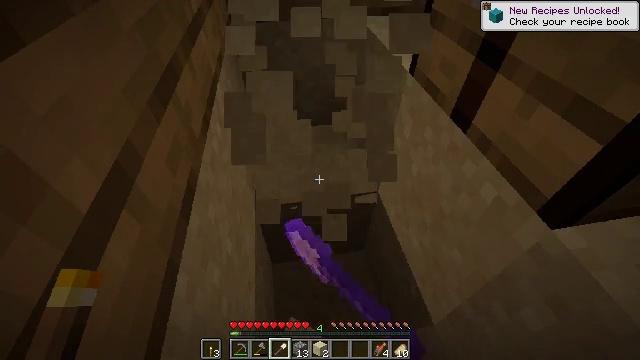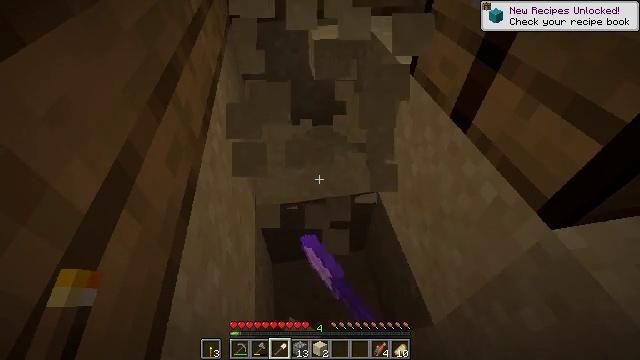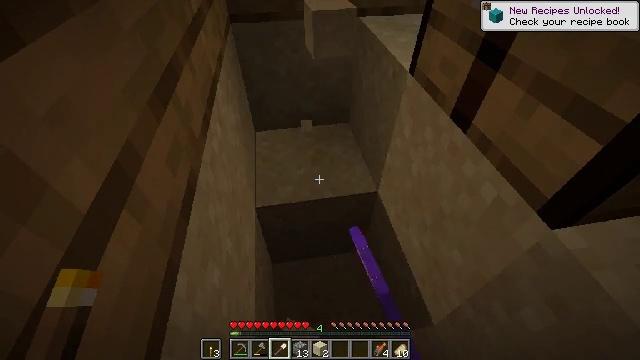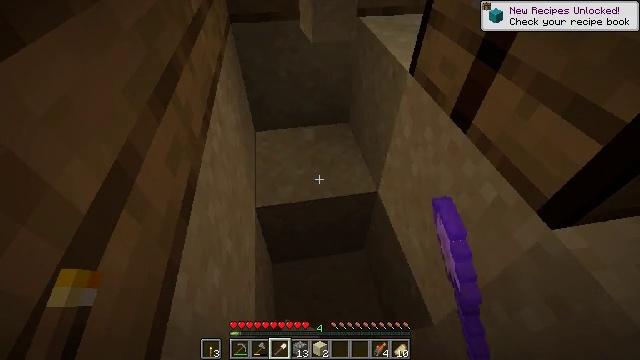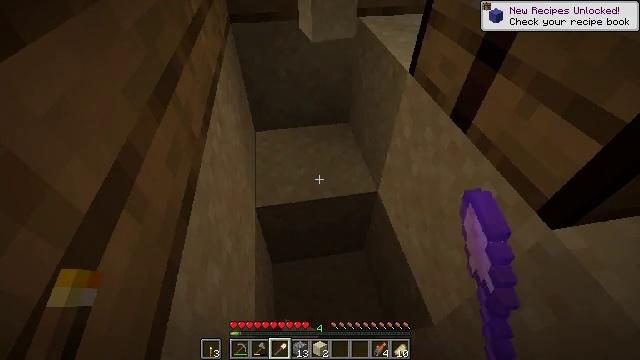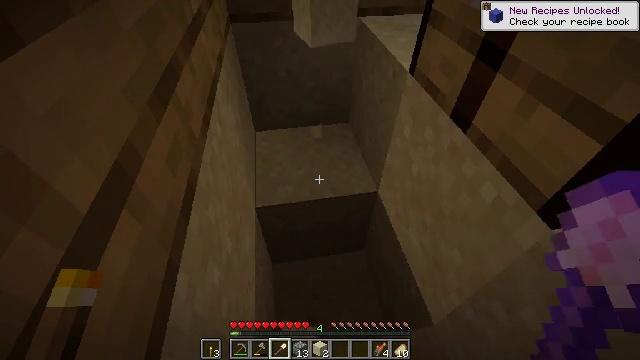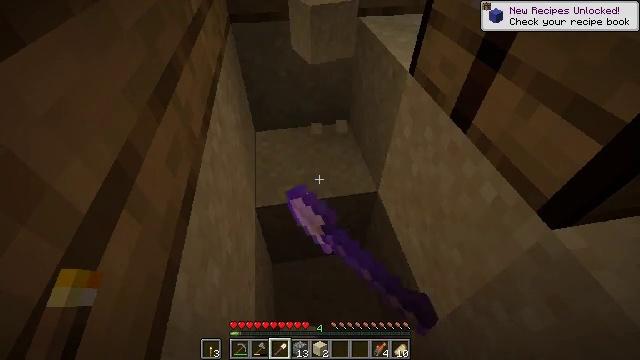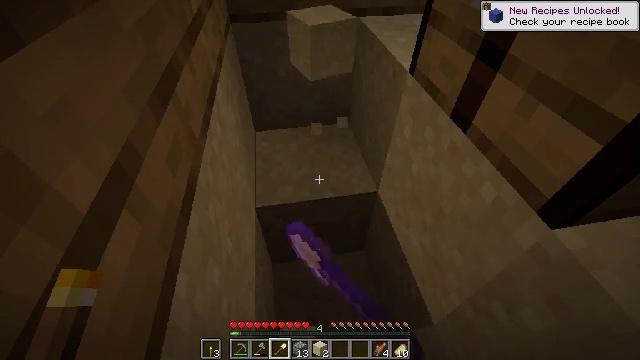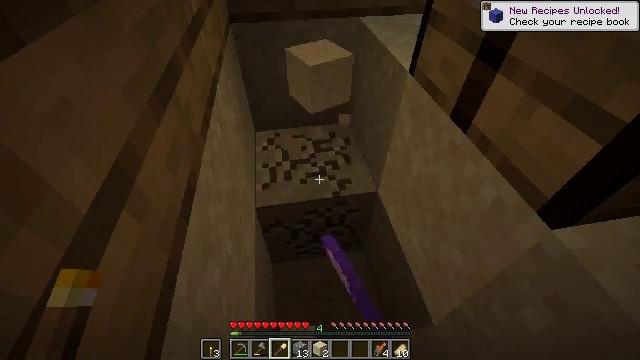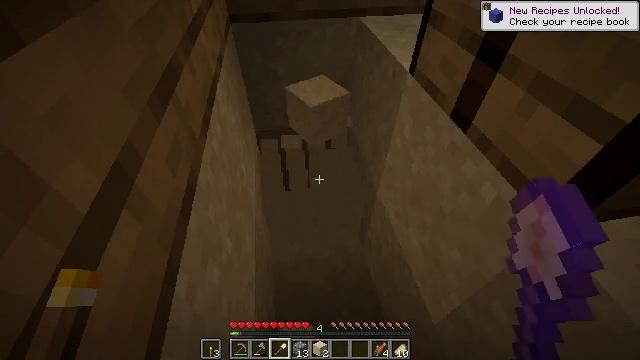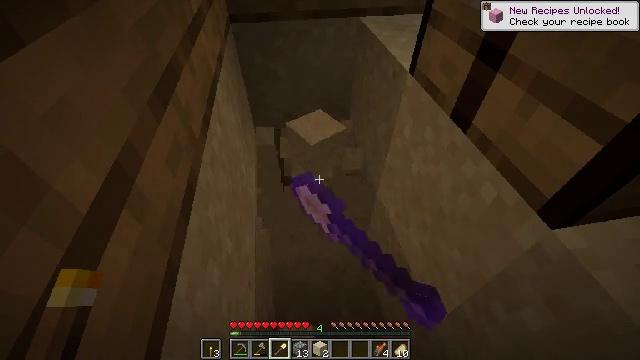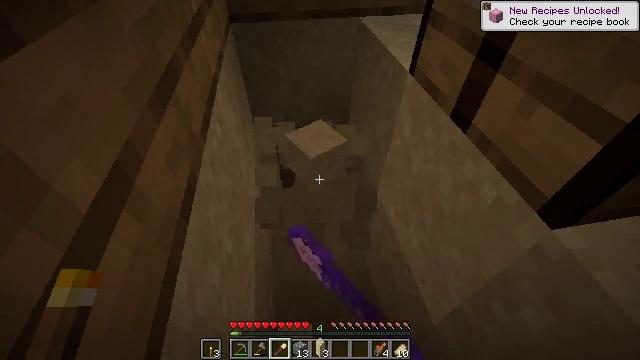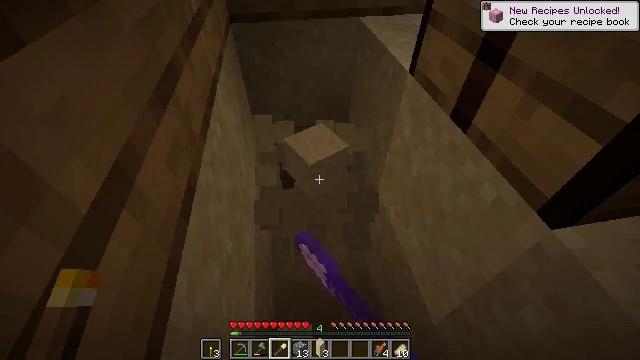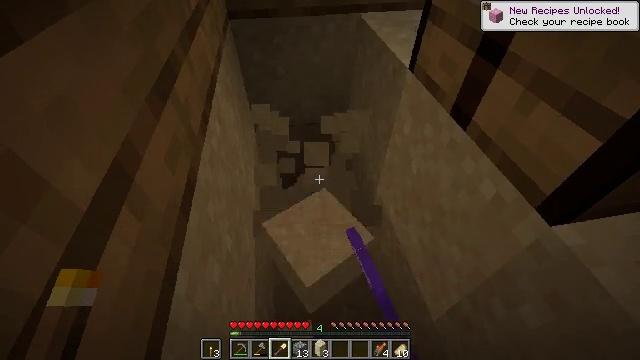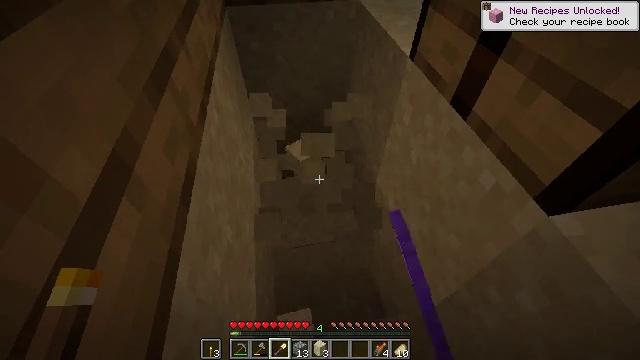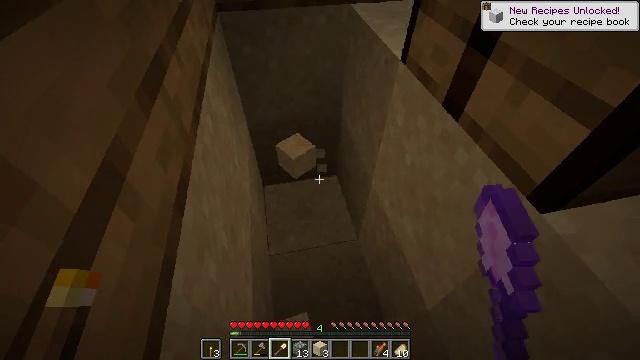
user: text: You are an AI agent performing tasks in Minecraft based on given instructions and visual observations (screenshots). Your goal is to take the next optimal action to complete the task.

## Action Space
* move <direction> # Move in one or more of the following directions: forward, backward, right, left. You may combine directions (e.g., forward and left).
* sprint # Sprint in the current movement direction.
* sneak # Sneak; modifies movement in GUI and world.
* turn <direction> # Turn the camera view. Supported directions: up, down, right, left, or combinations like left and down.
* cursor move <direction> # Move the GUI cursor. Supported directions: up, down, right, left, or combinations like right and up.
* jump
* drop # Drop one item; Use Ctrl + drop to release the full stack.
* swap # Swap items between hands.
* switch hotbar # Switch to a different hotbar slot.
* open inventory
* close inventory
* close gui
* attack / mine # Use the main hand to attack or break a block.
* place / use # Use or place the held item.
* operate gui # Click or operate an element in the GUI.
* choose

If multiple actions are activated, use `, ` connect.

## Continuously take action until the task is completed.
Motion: motion action
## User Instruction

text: Mine sand by the water.
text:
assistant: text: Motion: no_op
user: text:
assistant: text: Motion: no_op
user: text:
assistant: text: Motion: no_op
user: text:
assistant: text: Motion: no_op
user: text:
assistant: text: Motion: attack / mine
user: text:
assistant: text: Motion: attack / mine
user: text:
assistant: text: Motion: attack / mine
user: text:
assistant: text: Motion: attack / mine
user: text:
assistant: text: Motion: attack / mine
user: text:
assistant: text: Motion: attack / mine
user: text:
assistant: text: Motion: attack / mine
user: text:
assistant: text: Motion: no_op
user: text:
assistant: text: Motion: no_op
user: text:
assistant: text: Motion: turn down
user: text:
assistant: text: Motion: turn right
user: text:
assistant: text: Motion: no_op
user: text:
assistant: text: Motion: no_op
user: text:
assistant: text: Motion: no_op
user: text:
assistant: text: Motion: move forward
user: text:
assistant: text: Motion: move forward
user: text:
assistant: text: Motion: move forward
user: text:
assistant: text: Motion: move forward
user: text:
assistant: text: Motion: move forward, turn down
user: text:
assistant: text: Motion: move forward, turn left and down
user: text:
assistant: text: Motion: turn down
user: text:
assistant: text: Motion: turn down
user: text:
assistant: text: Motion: turn down
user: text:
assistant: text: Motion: no_op
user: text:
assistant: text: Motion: turn left and down
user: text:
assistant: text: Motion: turn left and down